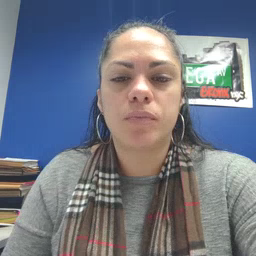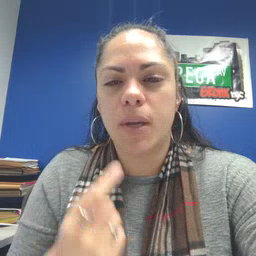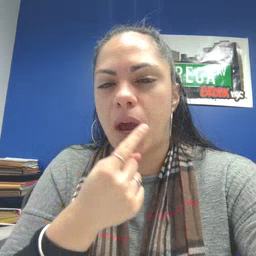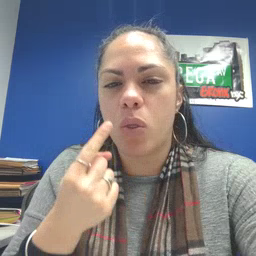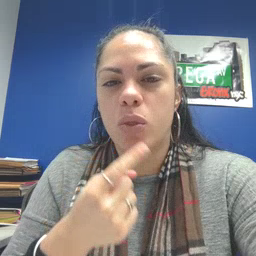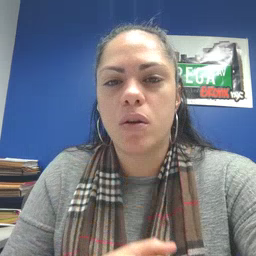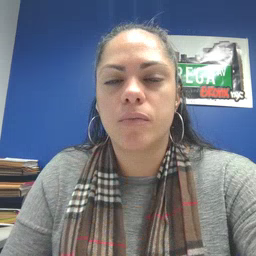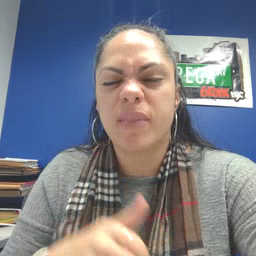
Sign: mouth